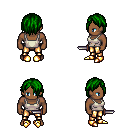
a pixel art fantasy rpg character, male body template, human, dark skin, white pirate shirt, gold greaves, green bangs hairstyle, gold boots, dagger, four views (front, back, left, right), 2x2 character sprite sheet, small pixel art, hard edges, no anti-aliasing